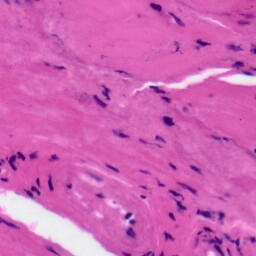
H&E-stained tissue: Tonsil